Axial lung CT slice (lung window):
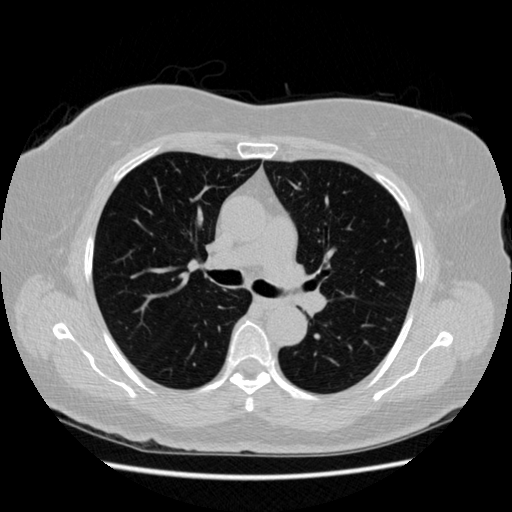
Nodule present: no